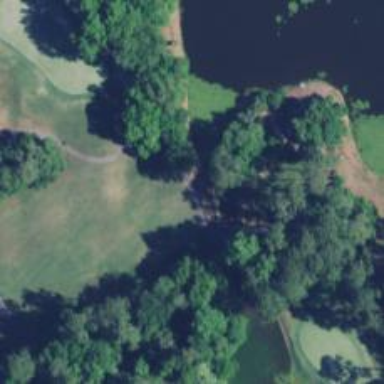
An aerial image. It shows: Service road designated as golf cart path.